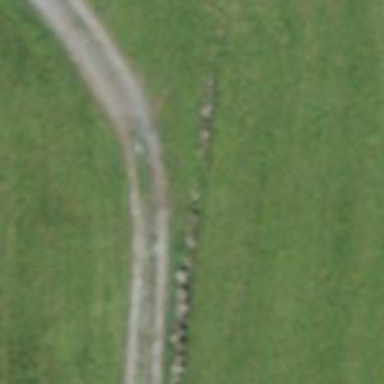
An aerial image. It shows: Dry stone wall barrier.